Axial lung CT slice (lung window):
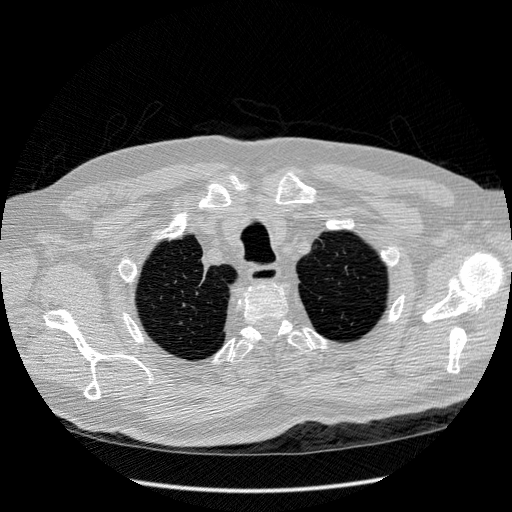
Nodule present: no